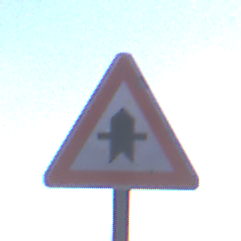
Verkehrszeichen: Vorfahrt
Umgebung: Outdoor, Nature
Tageszeit: MorningAfternoon
Wetter: PartlyCloudy
Licht: Natural
Jahreszeit: NotSpecified
Kontrast: HighContrast